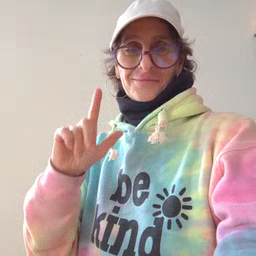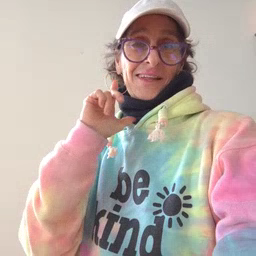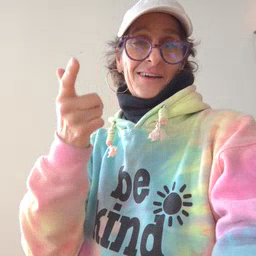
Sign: later